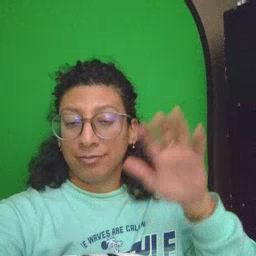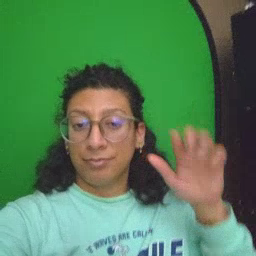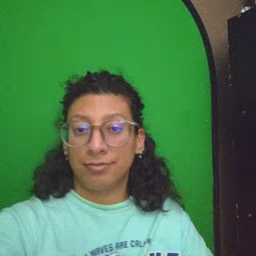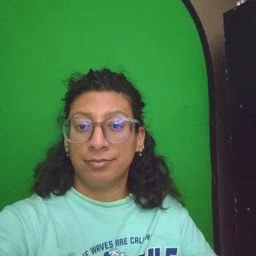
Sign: cloud